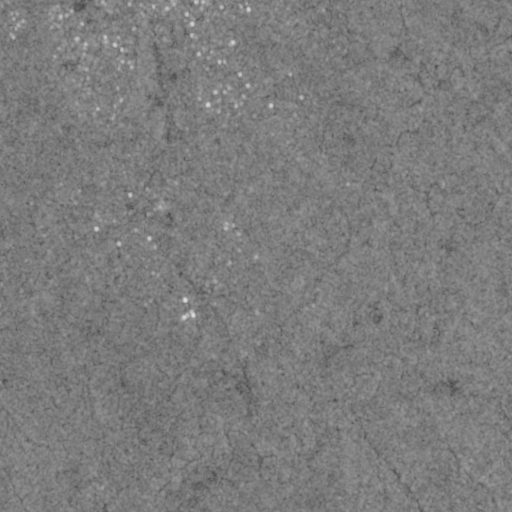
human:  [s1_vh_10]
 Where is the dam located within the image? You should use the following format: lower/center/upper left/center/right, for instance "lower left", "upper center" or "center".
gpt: The dam is located in the center of the image.
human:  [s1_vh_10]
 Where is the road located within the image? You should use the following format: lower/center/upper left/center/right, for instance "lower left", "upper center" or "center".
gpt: There is no road in the image.

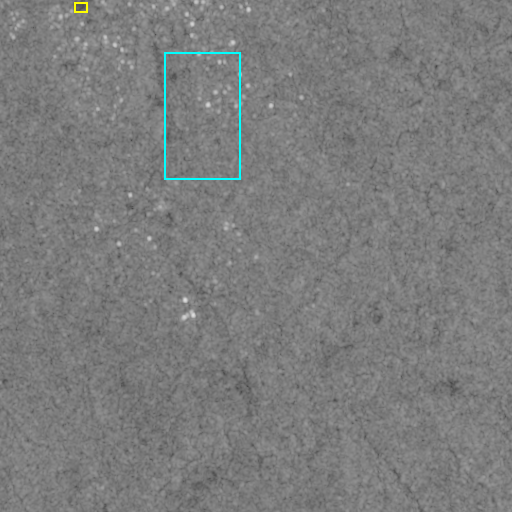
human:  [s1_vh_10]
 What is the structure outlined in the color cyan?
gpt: The structure outlined in cyan is a crop field.
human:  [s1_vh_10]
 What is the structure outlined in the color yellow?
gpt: The structure outlined in yellow is a park.
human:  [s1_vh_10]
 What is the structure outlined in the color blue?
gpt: There is no blue outline.